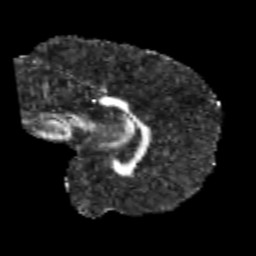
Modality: FA
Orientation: sagittal
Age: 11
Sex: male
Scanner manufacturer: siemens
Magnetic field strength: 3 T
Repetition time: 3.8 s
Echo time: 0.07 s